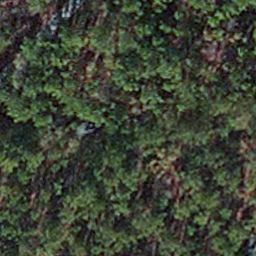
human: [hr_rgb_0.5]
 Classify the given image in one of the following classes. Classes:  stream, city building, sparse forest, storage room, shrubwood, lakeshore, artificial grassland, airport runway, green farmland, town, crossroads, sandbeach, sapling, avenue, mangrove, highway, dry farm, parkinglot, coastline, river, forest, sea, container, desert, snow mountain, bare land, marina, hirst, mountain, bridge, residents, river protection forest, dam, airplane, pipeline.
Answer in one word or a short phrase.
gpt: sapling